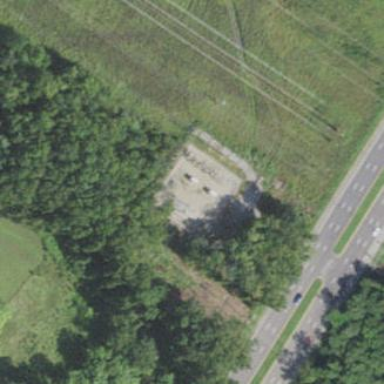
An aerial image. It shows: Power substation.